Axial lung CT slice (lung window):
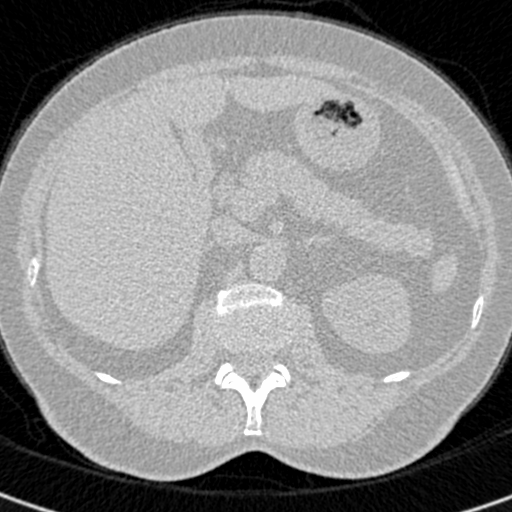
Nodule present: no